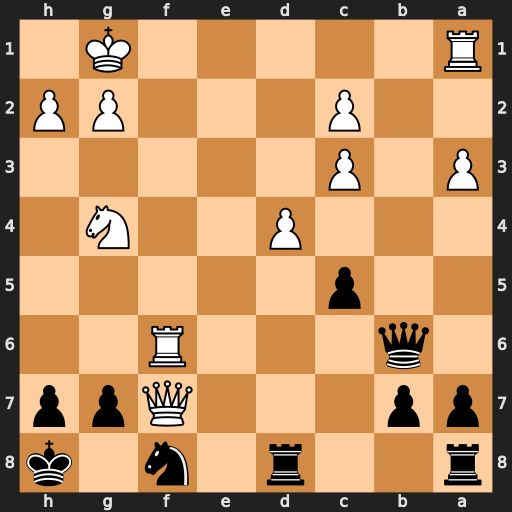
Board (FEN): r2r1n1k/pp3Qpp/1q3R2/2p5/3P2N1/P1P5/2P3PP/R5K1
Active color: b
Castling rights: -
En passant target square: -
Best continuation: gxf6 Nxf6 Qe6 Qxe6 Nxe6